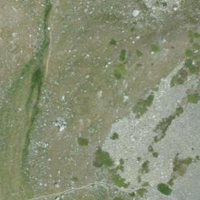
EUNIS habitat code: 26
Species observed at this site:
Achillea erba-rotta